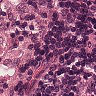
Metastatic tissue present: no